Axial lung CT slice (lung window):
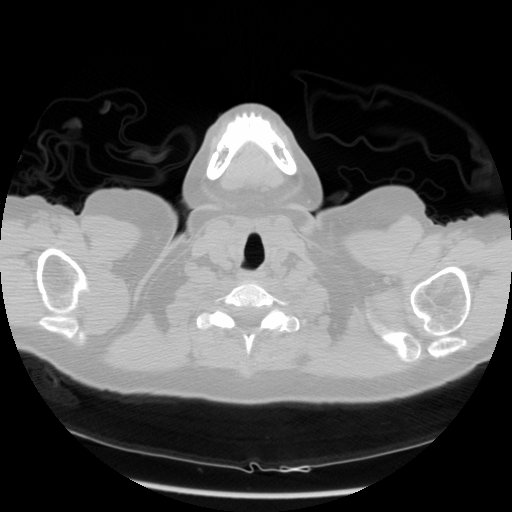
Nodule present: no